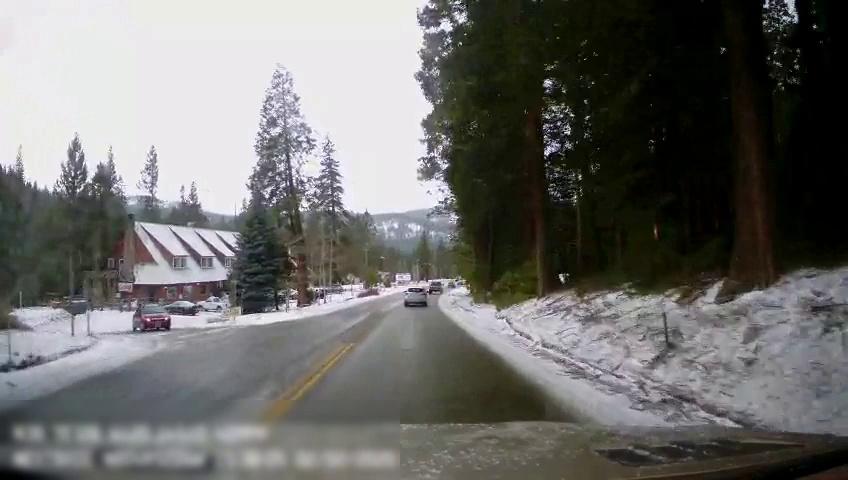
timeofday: Day
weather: Snowy
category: Drivable Space
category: Vehicles | Truck
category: Vehicles | SUV
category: Vehicles | Truck
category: Vehicles | Car
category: Vehicles | Car
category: Vehicles | Car
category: Lanes | Current Lane
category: Lanes | Opposite Lane